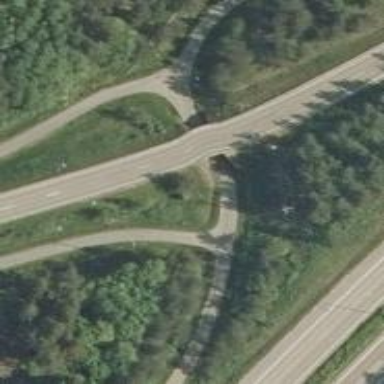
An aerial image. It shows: Asphalt cycleway.